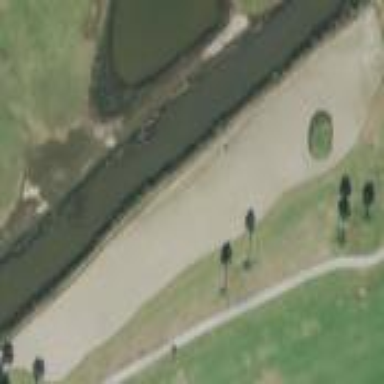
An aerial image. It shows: Sand bunker on golf course.